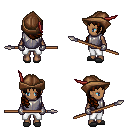
a pixel art fantasy rpg character, female body template, human, dark skin, steel chest armor, white pants, brown right-swept hairstyle, leather cap, metal gloves, gray slippers, spear, four views (front, back, left, right), 2x2 character sprite sheet, small pixel art, hard edges, no anti-aliasing